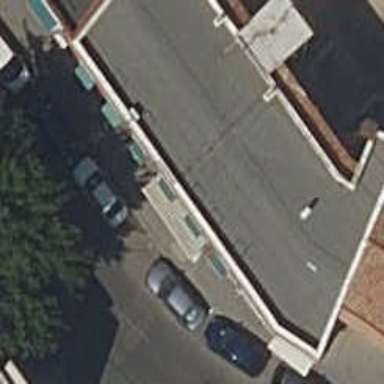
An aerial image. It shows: Greengrocer shop.